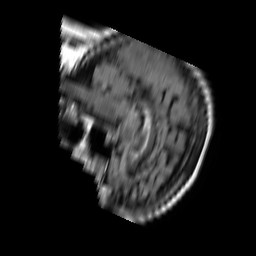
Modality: FLAIR
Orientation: sagittal
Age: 62
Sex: female
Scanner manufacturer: philips
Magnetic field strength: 1.5 T
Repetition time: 11 s
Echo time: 0.14 s